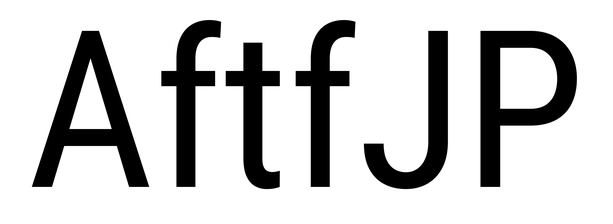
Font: Roboto_Condensed_Regular